Question: I've read this question:
<URL> which outlines the behaviours of different options - NO ACTION, RESTRICT, SET NULL, and CASCADE for on update / on delete actions for MySQL foreign keys.
However, there's another option - just blank. You can set it to blank - it's not a required field per se.
What does leaving it blank do? Is it the same as setting it to "NO ACTION"?

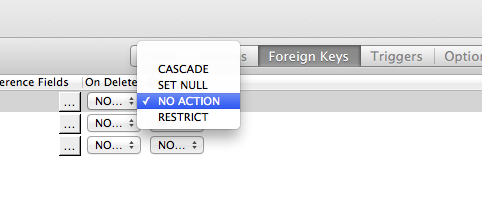
Answer: The <URL> for InnoDB's foreign key handling is not clear about this. I would also speculate that the default action depends on the engine.
Most likely you are using InnoDB.
Based on my own testing, not specifying the 'ON' action for a foreign key is the same as 'NO ACTION', which for InnoDB is also the same as 'RESTRICT'. It does change output of 'SHOW CREATE TABLE' though.